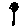
Label: flower